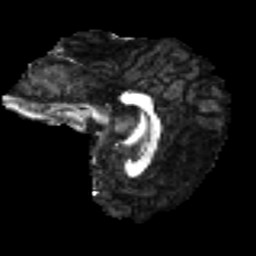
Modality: FA
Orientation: sagittal
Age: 22
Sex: male
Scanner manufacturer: ge
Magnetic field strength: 3 T
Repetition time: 7.8 s
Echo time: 0.0607 s